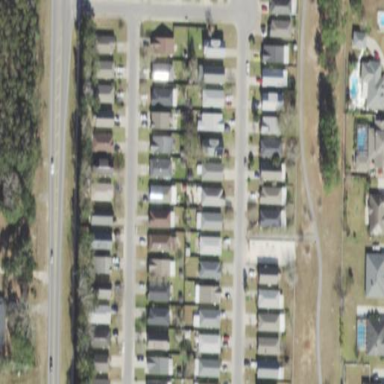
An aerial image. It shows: Single-family residential area.